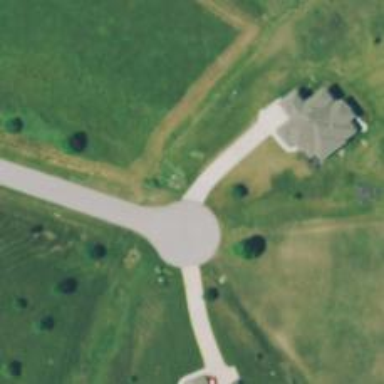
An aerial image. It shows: Driveway.